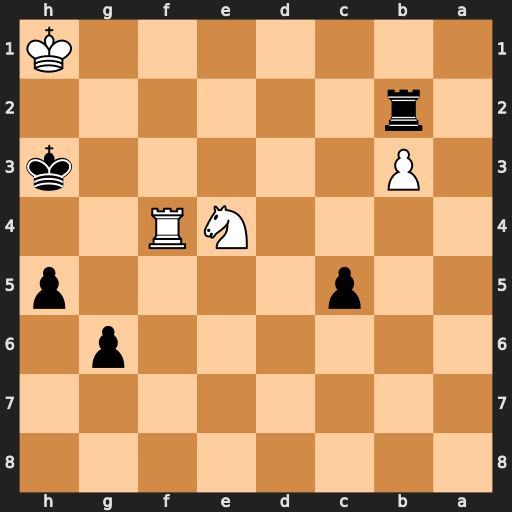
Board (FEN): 8/8/6p1/2p4p/4NR2/1P5k/1r6/7K
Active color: b
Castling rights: -
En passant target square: -
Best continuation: Rb1+ Rf1 Rxf1#